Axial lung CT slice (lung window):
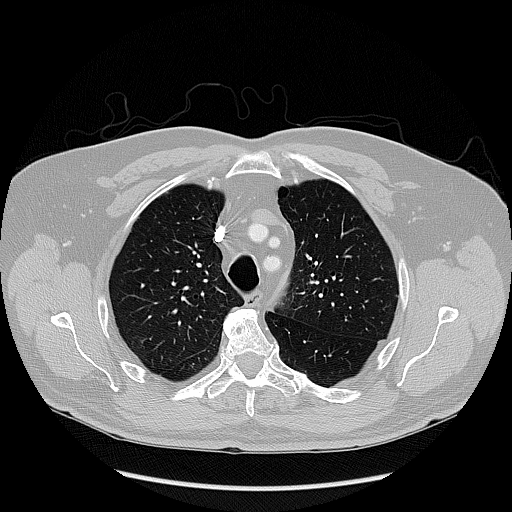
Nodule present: no